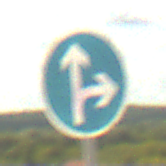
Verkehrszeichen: VorgeschriebeneFahrtrichtungGeradeausOderRechts
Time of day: Midday
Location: Outdoor (Beach)
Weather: PartlyCloudy
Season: NotSpecified
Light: Natural